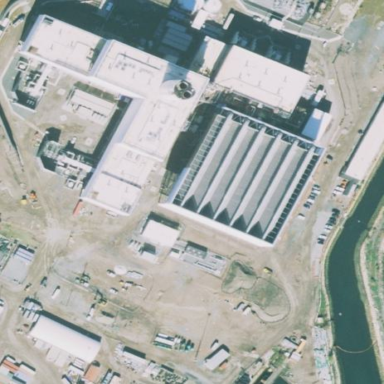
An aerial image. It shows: Industrial building used for cooling purposes.